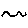
Label: zigzag